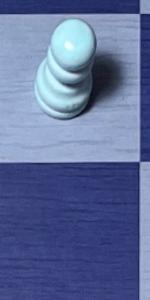
Label: Empty